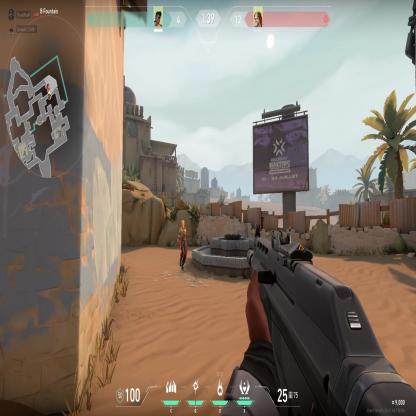
Label: enemy